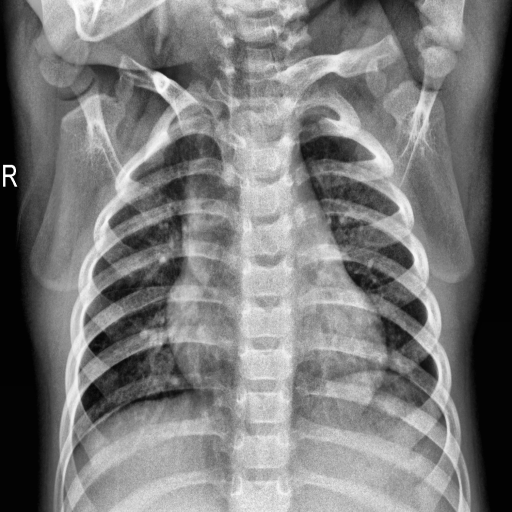
Finding: NORMAL